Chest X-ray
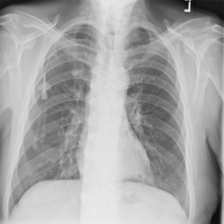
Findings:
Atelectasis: negative
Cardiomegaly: negative
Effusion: negative
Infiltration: positive
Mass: negative
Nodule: negative
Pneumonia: negative
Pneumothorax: negative
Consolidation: negative
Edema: negative
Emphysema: negative
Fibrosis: negative
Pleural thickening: negative
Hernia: negative